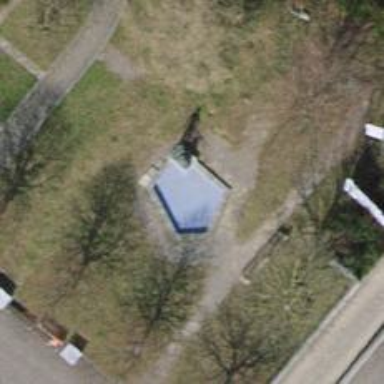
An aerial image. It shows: Fountain.